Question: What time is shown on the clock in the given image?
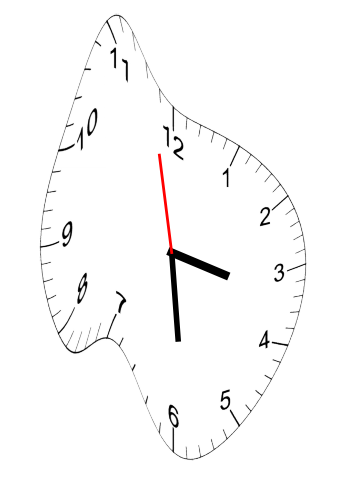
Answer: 03:28:58